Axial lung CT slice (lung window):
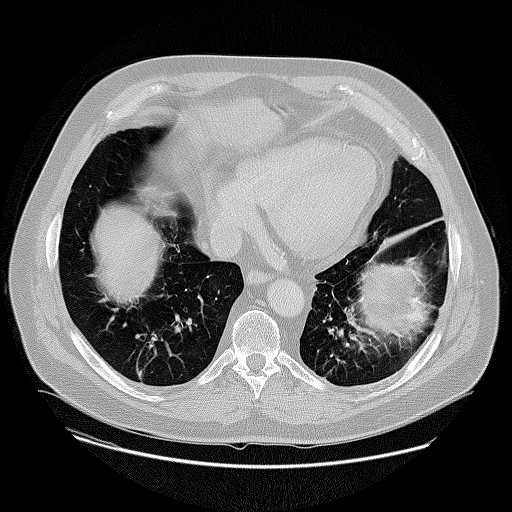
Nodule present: no